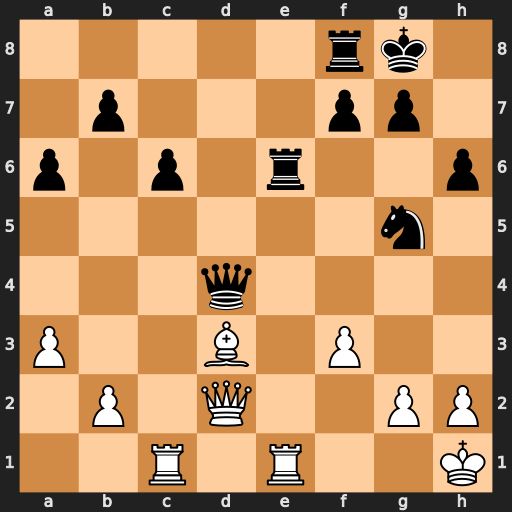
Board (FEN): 5rk1/1p3pp1/p1p1r2p/6n1/3q4/P2B1P2/1P1Q2PP/2R1R2K
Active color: w
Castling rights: -
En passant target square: -
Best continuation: Bh7+ Nxh7 Qxd4 Rxe1+ Rxe1